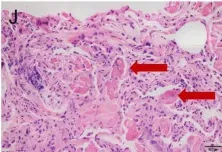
The chest high-resolution computed tomography and pathology of bronchoscopy biopsy. The pathology of bronchoscopy biopsy showed intra-alveolar fibroinflammatory buds (Red arrows.
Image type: pathology (h&e)